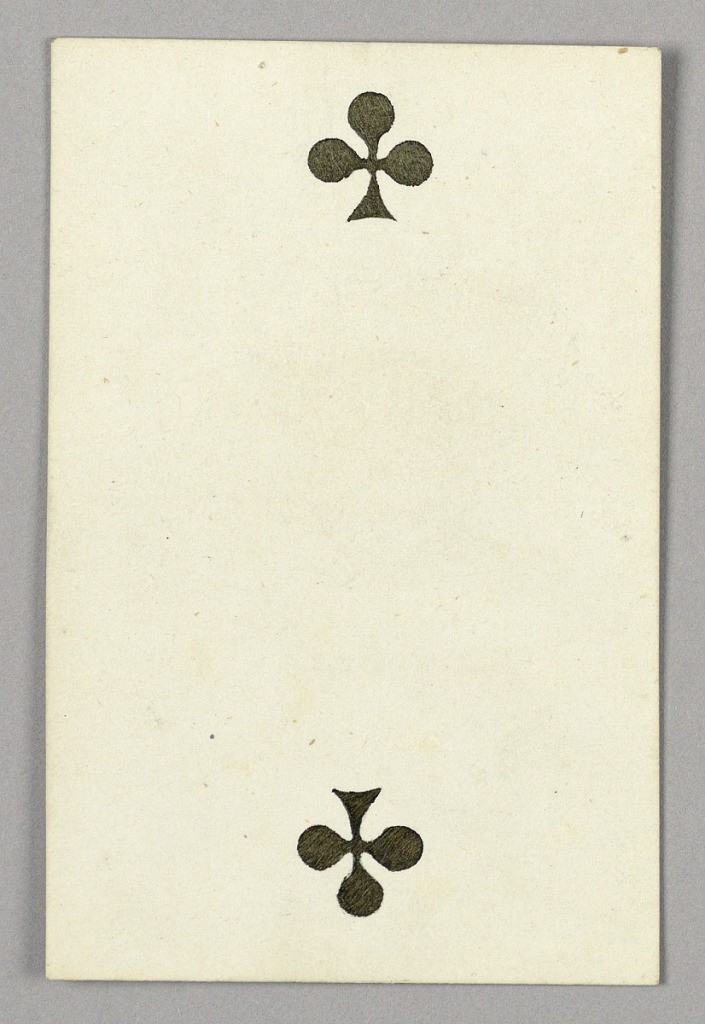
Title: Two of Clubs from Set of "Jeu Imperial–Second Empire–Napoleon III" Playing Cards
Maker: B.P. Grimaud, Paris, France
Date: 1858
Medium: Lithograph on glazed paper
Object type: Playing Card
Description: Two of Clubs from Set of "Jeu Imperial-Second Empire-Napoleon III" Playing Cards.